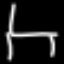
Label: chair